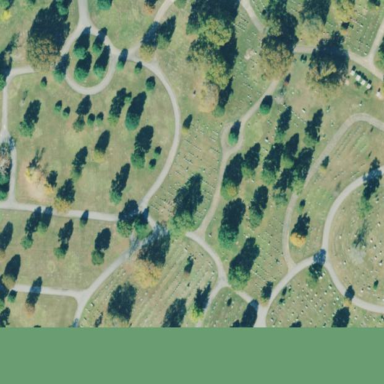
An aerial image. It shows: Sector in the cemetery.